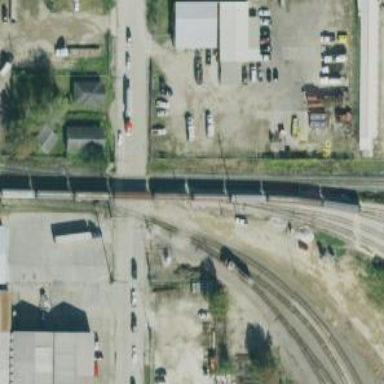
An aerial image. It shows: Railway spur service.